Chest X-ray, AP view. Patient: 47 years old, sex M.
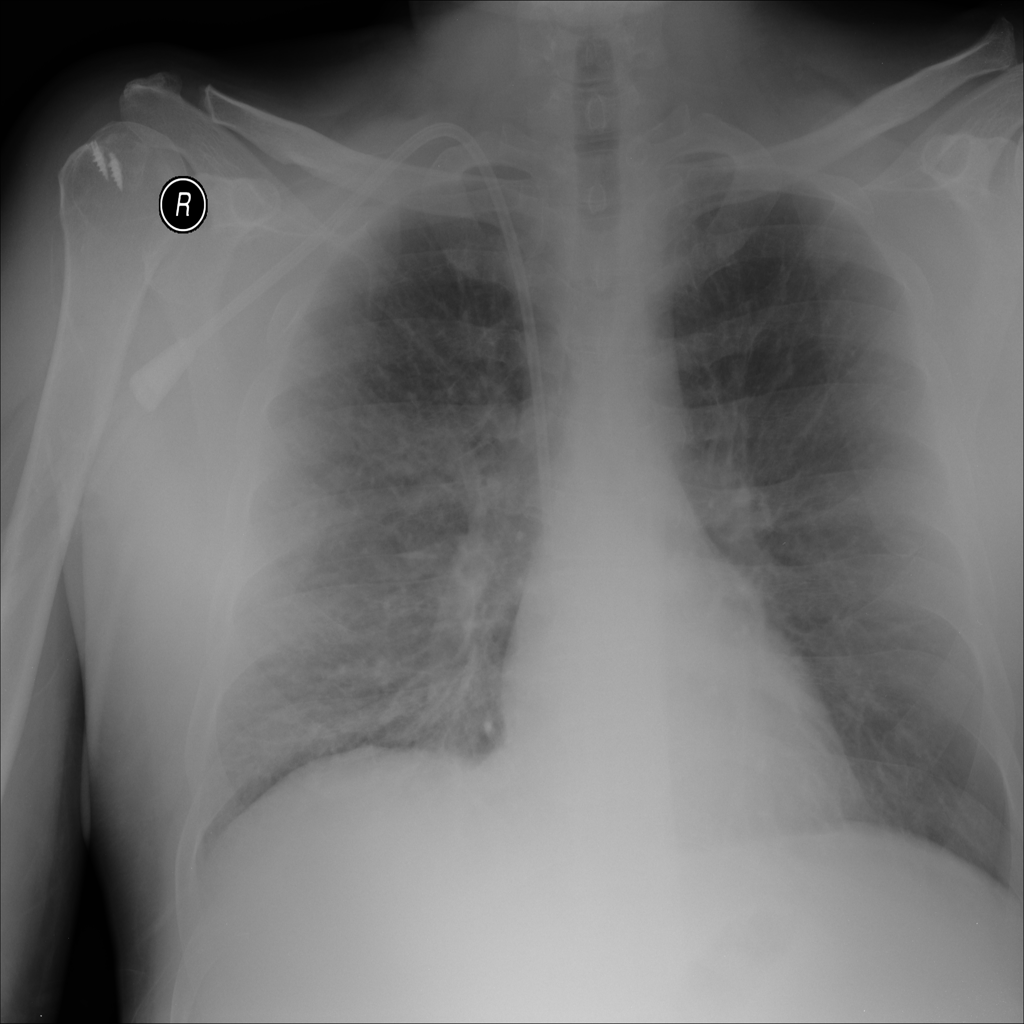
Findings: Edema